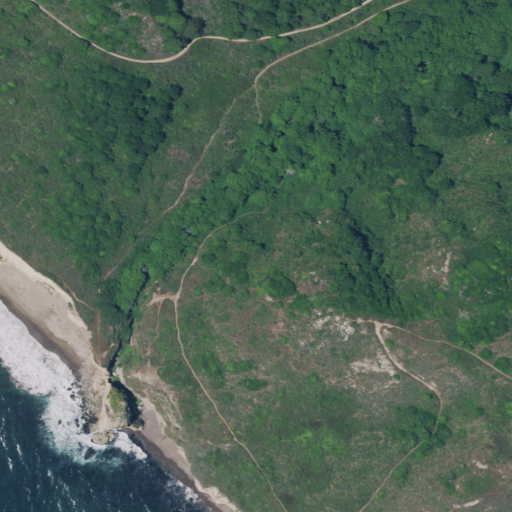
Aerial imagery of valley in California named Bear Valley containing shrub, evergreen forest, mixed forest, open water, barren land, and deciduous forest